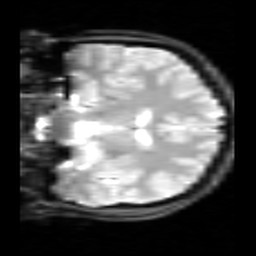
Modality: inplaneT2
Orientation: coronal
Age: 18
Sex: female
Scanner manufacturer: siemens
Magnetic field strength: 2.894 T
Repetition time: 5 s
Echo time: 0.033 s